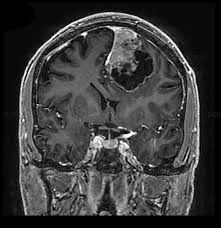
Label: meningioma